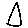
Label: triangle